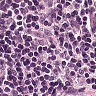
Metastatic tissue present: no